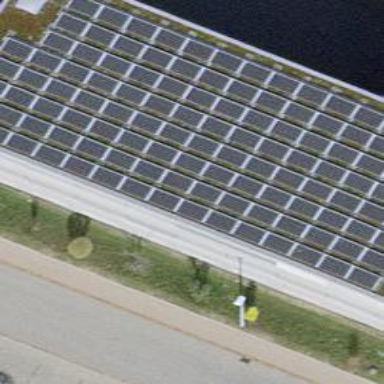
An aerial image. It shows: Solar power generator.